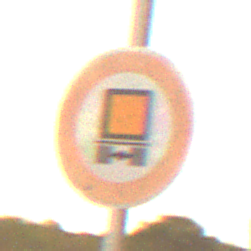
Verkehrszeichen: VerbotKennzeichnungspflichtigeKraftfahrzeugeGefaehrlicheGueter
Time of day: Night
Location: Outdoor (Nature)
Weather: Clear
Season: NotSpecified
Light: Natural